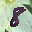
Label: 8